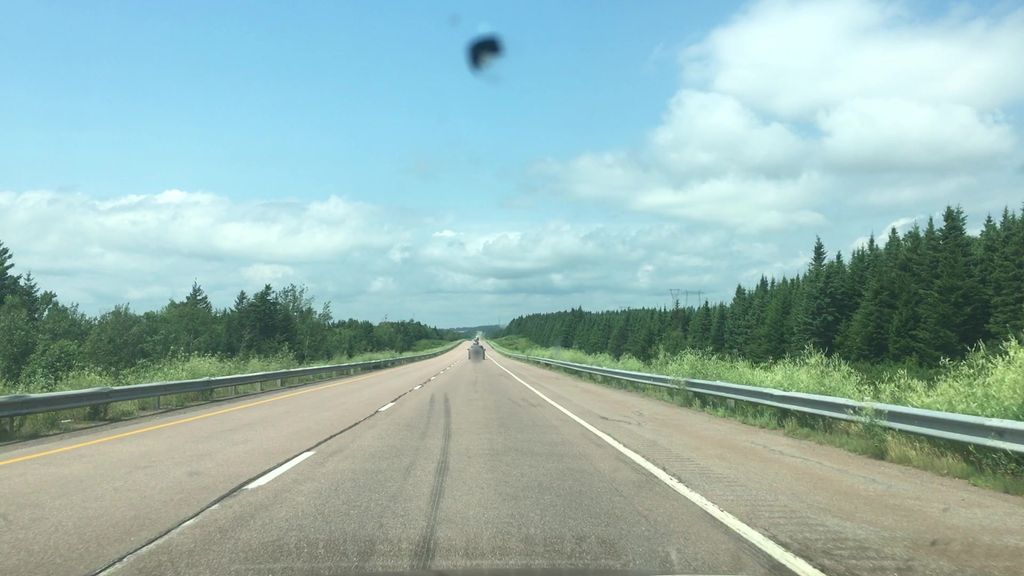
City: charlottetown